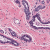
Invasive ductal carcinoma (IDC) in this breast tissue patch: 0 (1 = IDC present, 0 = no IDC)